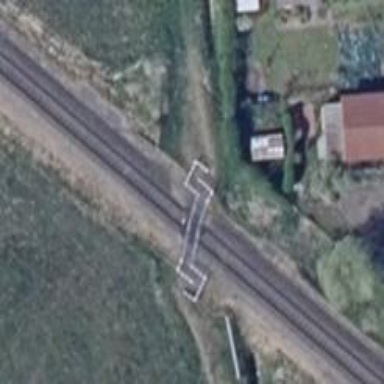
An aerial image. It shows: Railway crossing with chicane feature.